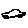
Label: car